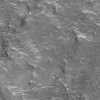
Atmospheric dust classification: not_dusty